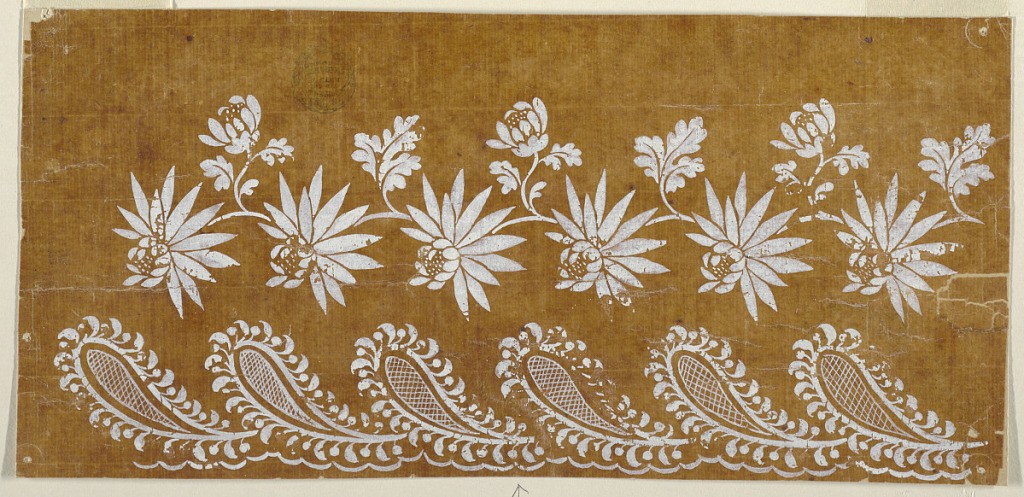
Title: Design for an Embroidered or Woven Border
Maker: Fabrique de Saint Ruf, Lyon, France
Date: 1805–15
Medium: Brush and white gouache on glazed tracing paper
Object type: Drawing
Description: Horizontal design for a border. Boughs with a pending big flower and, alternatively, with a rising bough with another flower and three leaves and with a rising leaf form a garland of lacy leaves in paisley form. An undulating line is at the bottom.